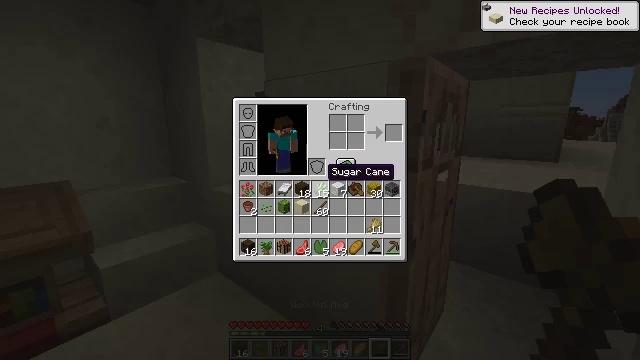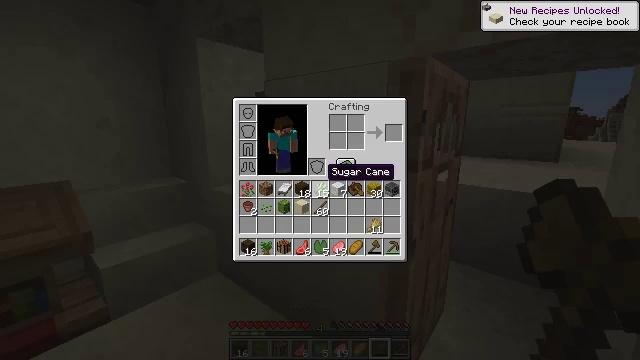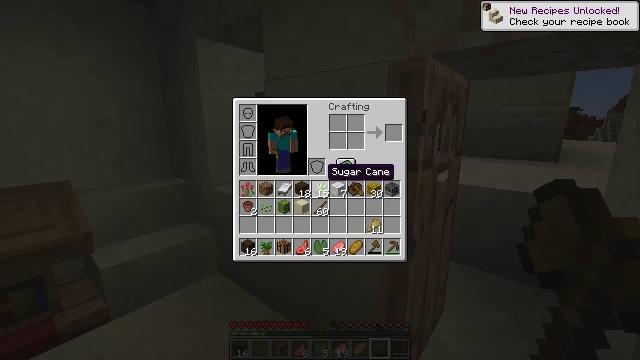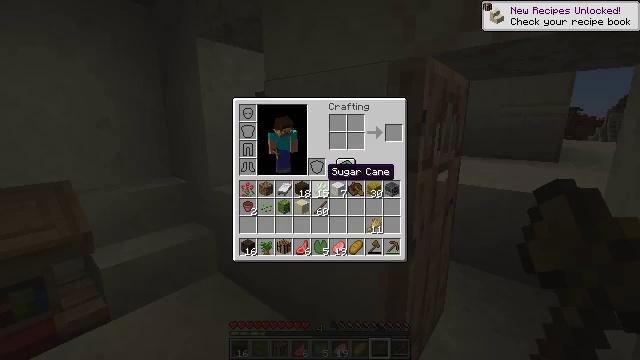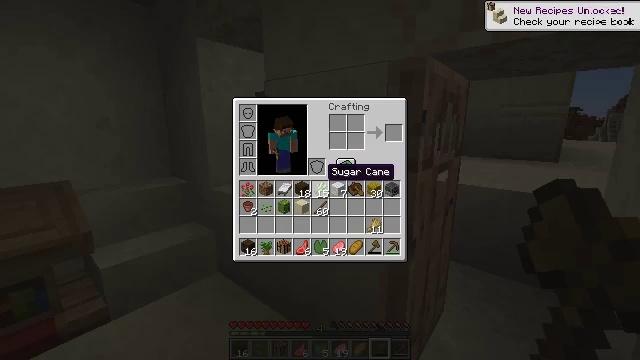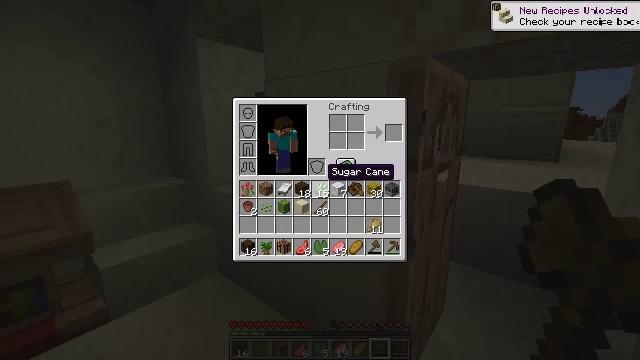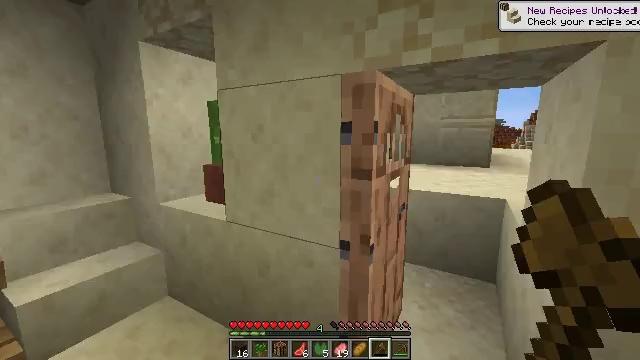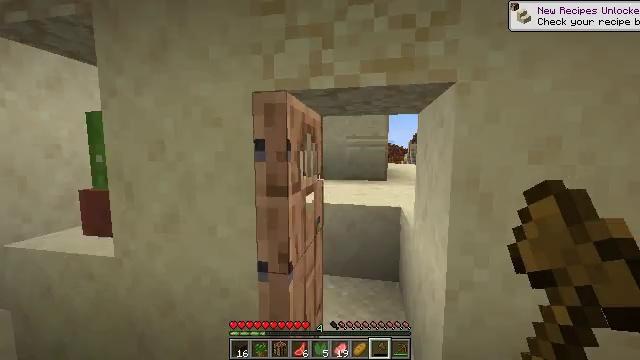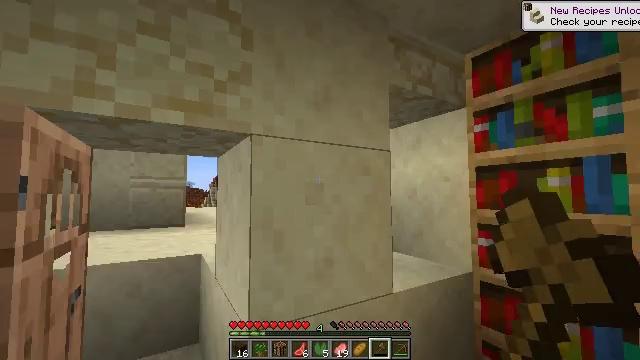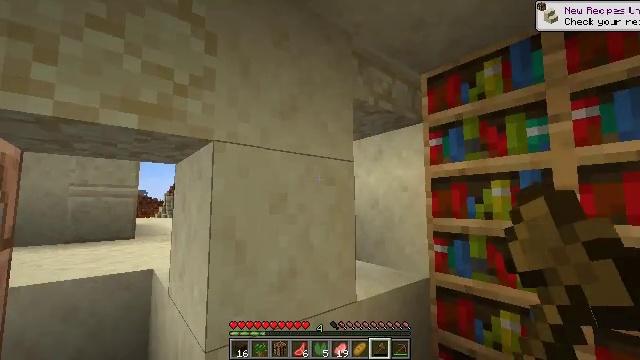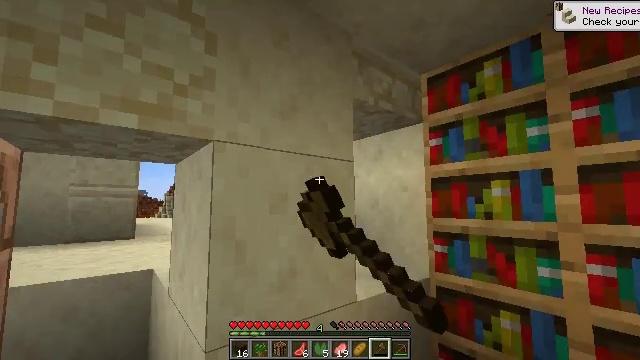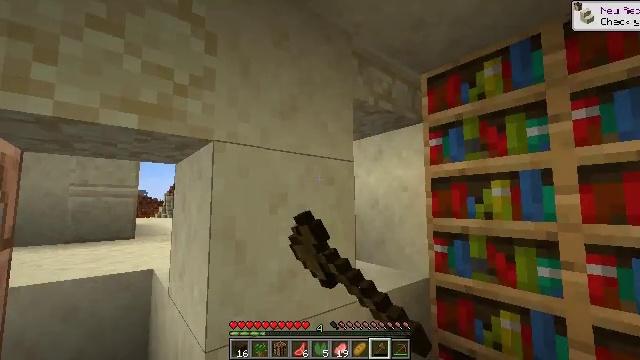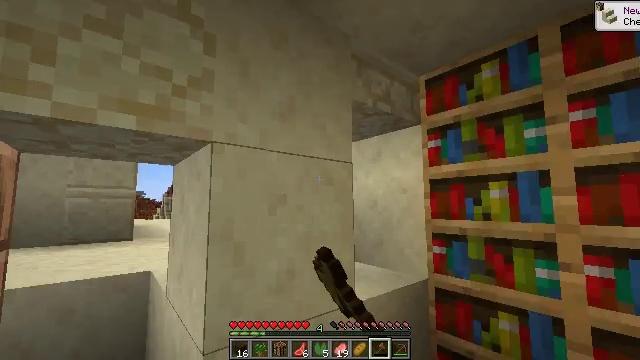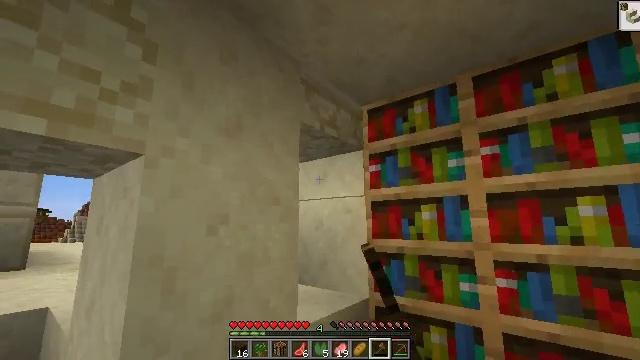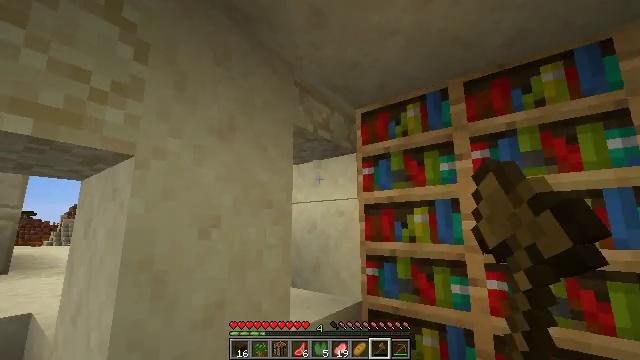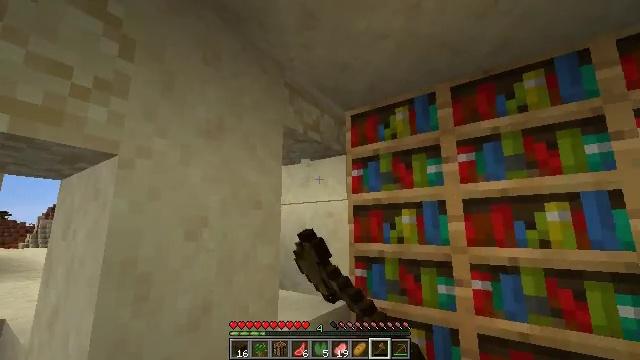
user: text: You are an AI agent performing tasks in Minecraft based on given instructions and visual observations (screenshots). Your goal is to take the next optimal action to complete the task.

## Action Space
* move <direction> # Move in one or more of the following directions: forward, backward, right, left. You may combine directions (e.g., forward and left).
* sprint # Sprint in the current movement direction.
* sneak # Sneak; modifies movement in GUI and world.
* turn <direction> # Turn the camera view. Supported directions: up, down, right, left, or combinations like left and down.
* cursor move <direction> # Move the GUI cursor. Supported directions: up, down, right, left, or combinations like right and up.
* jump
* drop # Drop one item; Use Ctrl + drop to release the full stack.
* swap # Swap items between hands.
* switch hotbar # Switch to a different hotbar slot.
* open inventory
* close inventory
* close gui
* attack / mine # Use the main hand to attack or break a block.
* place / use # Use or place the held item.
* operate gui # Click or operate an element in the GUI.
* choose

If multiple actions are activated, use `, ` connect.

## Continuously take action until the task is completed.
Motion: motion action
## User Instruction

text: Break the bookshelf for books.
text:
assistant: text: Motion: no_op
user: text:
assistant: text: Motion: no_op
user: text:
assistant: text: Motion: no_op
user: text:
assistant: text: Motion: no_op
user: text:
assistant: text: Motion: no_op
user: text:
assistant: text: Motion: cursor move right and up, close inventory
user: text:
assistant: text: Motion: turn right and up, close inventory
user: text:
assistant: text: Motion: turn right and up, close inventory
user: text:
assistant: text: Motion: turn right and up, attack / mine
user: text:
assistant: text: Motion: attack / mine
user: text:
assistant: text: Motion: attack / mine
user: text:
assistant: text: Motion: attack / mine
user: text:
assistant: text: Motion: turn right and up, attack / mine
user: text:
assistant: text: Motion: turn right, attack / mine
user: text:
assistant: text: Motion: turn right, attack / mine
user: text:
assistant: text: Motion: turn right and up, attack / mine
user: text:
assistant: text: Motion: turn right and up, attack / mine
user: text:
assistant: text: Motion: turn right and up, attack / mine
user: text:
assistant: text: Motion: attack / mine
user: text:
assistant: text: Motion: attack / mine
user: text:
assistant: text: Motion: attack / mine
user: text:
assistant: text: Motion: attack / mine
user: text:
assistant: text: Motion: attack / mine
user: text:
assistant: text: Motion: attack / mine
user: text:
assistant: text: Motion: attack / mine
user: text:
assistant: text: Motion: turn left, attack / mine
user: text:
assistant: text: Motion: turn left, attack / mine
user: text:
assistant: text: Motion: turn left, attack / mine
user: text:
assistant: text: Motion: attack / mine
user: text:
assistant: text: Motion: attack / mine